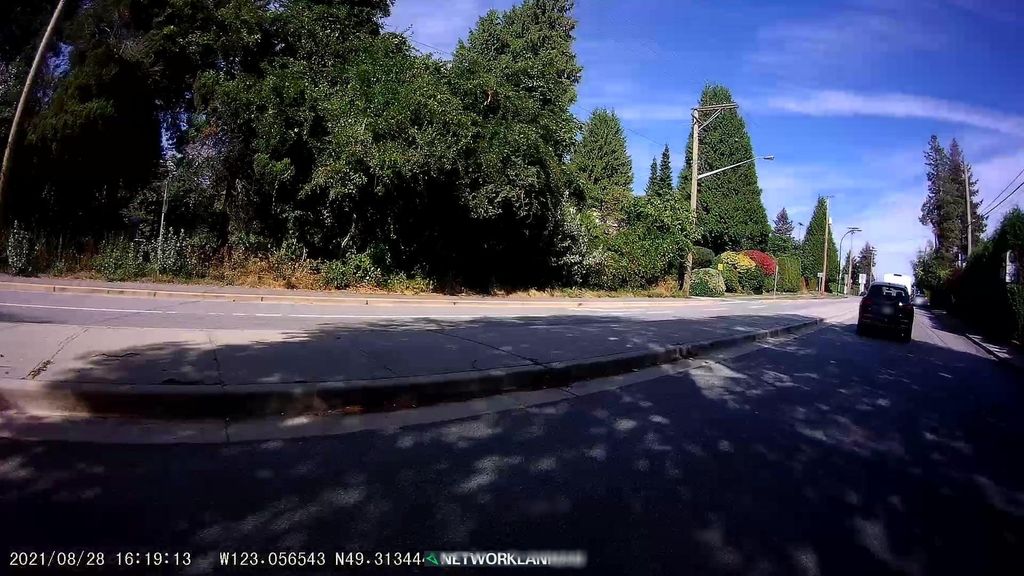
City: vancouver